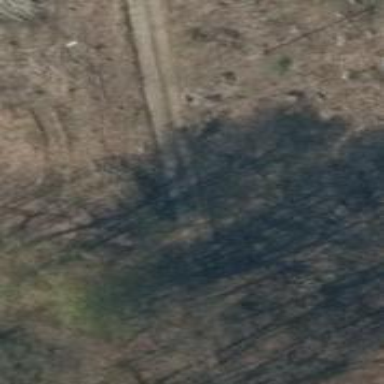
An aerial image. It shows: Path.